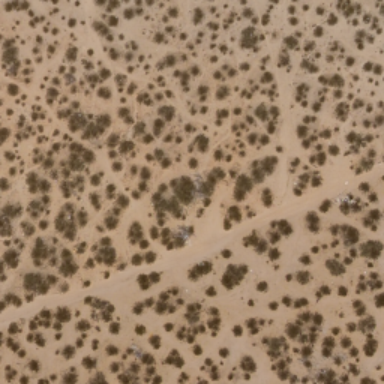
This is a chaparral .